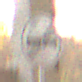
Verkehrszeichen: EndeUeberholverbot
Umgebung: Roofed, Suburban
Tageszeit: SunriseSunset
Wetter: Clear
Licht: Natural
Jahreszeit: NotSpecified
Kontrast: MediumContrast